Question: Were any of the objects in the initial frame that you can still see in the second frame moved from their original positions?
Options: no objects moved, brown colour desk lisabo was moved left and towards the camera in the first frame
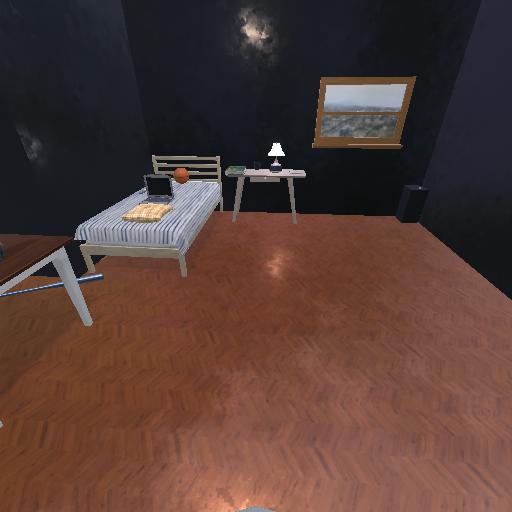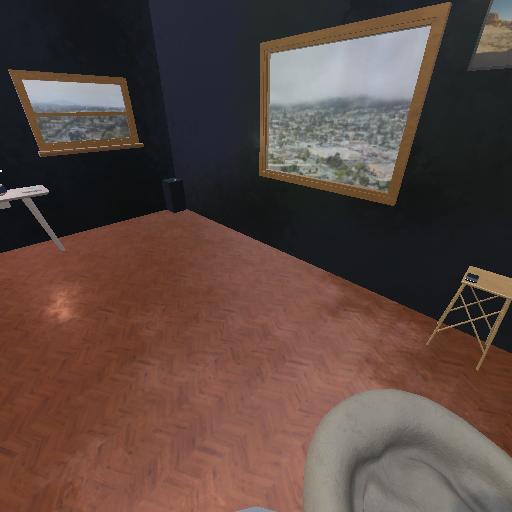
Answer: no objects moved